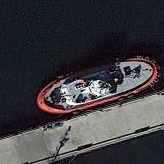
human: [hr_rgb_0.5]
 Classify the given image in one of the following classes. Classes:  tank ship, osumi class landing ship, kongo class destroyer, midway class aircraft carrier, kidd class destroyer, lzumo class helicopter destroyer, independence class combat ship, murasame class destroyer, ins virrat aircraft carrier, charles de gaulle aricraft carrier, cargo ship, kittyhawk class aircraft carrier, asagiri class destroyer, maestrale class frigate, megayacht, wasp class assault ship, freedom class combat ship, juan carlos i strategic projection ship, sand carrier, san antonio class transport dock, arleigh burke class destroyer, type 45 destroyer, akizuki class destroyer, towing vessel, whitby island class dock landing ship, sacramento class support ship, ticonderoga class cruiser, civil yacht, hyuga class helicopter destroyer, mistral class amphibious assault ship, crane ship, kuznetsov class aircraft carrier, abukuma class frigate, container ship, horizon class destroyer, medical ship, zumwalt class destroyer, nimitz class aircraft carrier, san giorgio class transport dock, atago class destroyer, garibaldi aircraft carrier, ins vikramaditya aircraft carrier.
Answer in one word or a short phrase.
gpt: Towing vessel